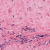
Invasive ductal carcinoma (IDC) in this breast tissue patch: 0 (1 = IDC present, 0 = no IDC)